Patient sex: F
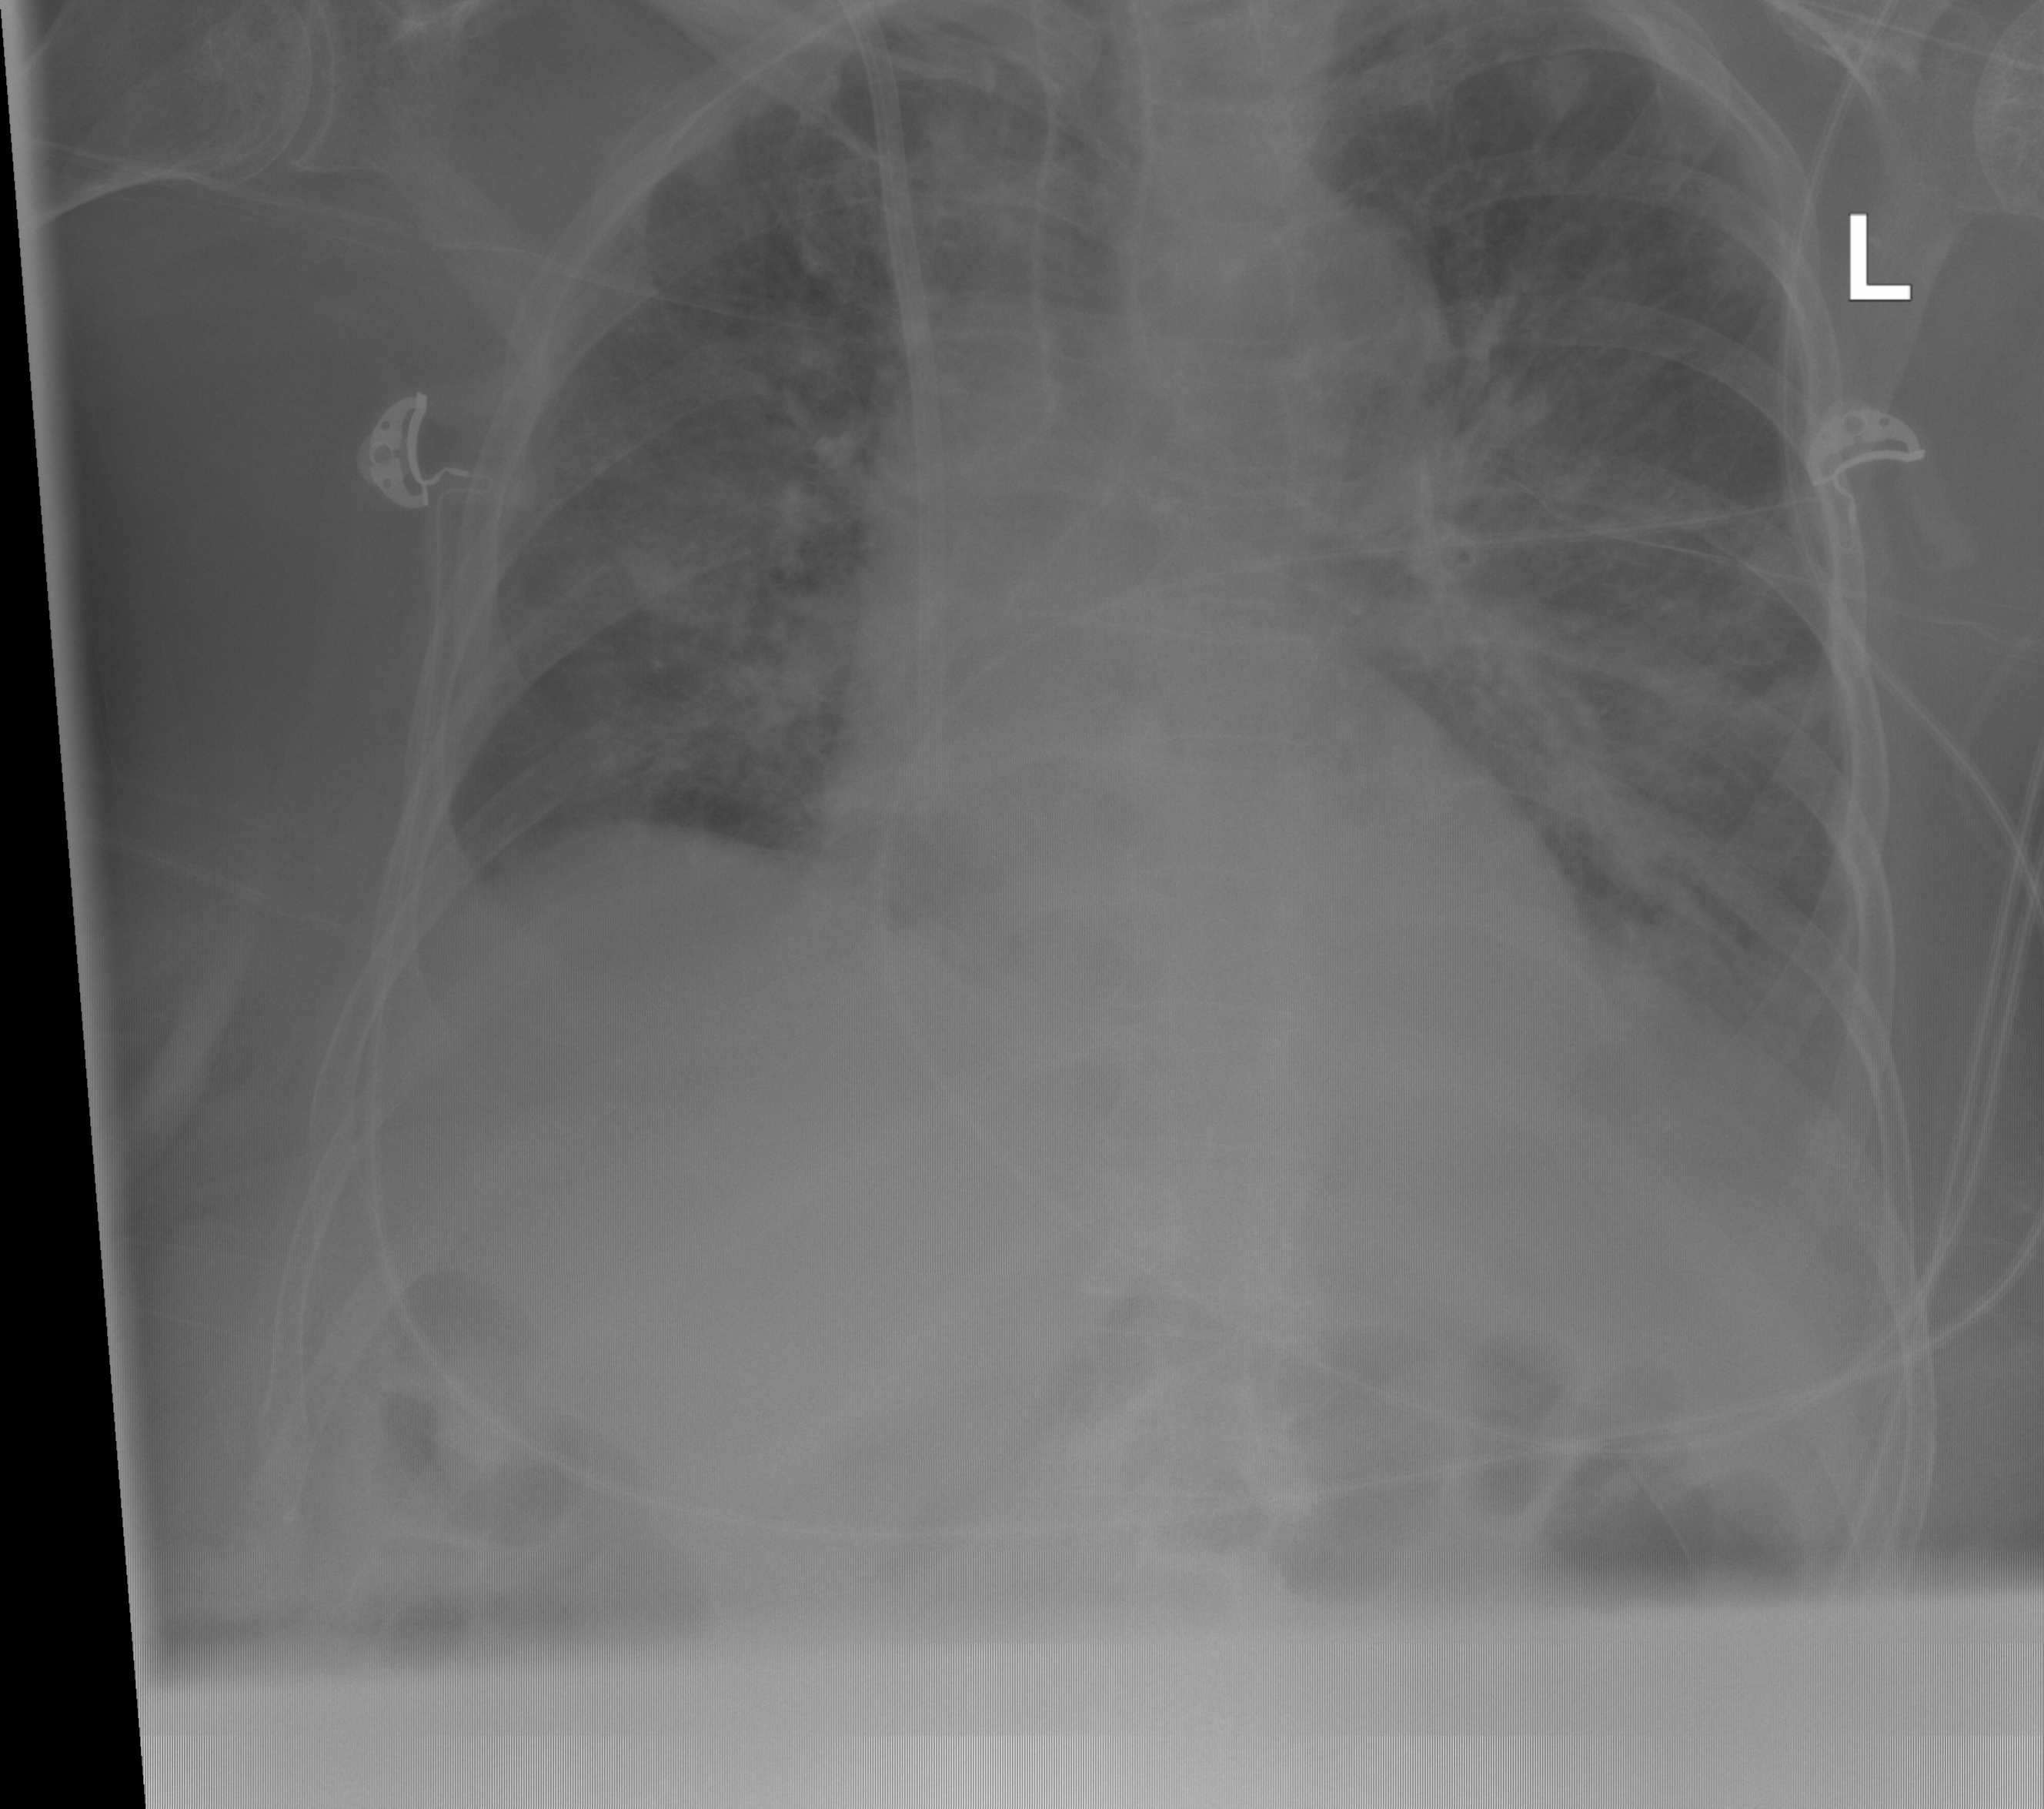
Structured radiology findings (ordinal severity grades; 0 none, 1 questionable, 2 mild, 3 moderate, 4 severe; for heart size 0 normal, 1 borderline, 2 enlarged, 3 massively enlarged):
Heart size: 0
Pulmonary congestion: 2
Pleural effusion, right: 2
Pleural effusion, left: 1
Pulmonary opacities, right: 3
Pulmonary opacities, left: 3
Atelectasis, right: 2
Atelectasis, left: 2